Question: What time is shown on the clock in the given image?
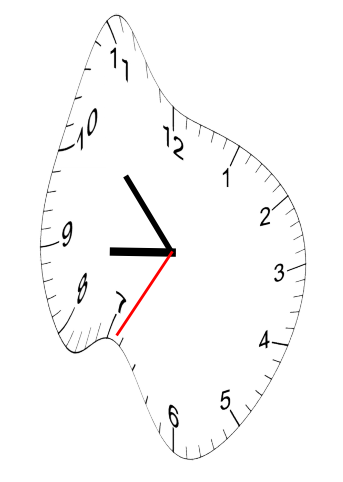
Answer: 08:52:35